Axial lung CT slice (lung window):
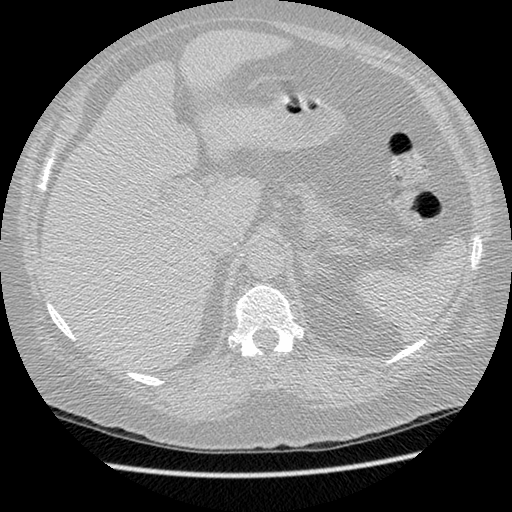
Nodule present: no